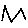
Label: zigzag